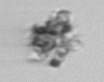
Label: detritus